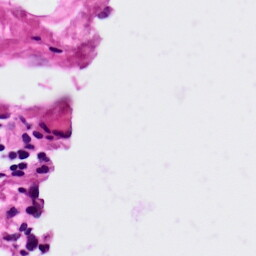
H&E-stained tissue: Ovarian